Question: I've the following code in HTML:
'''
<div class="col-sm-8">
<div class="row col-sm-12 pull-right paddingDiv">
<div class="col-sm-12">
<div class="marginBottom pull-right">
<button class="btn btn-default btn-xs">
<i class="glyphicon glyphicon-remove"></i>
</button>
<button class="btn btn-default btn-xs">
<i class="glyphicon glyphicon-edit"></i>
</button>
<button class="btn btn-default btn-xs"
ng-click="wsdlURLs.push('');">
<i class="glyphicon glyphicon-plus"></i>
</button>
</div>
<div class="row">
<div class="col-sm-12 marginBottom">
<input ng-repeat="param in wsdlURLs"
type="text"
ng-model="param"
class="form-control">
</div>
</div>
</div>
</div>
</div>
'''
I'm trying to do the the following, if I click on the + button, it will add a blank string to wsdlURLs, and it will add a (textBox) under it, and the textBox will be bound to the specific param in wsdlURLs, I got errors!
- -

Any one can help me?
Thanks
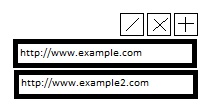
Answer: Try $index
'''
<input ng-repeat="param in wsdlURLs"
type="url"
ng-model="wsdlURLs[$index]"
class="form-control">
'''
You can also use type="url", so angular will validate if your url is valid!
ngRepeat does not allow duplicated keys, so you must to use "track by"
'''
ng-repeat="param in wsdlURLs track by $index"
'''